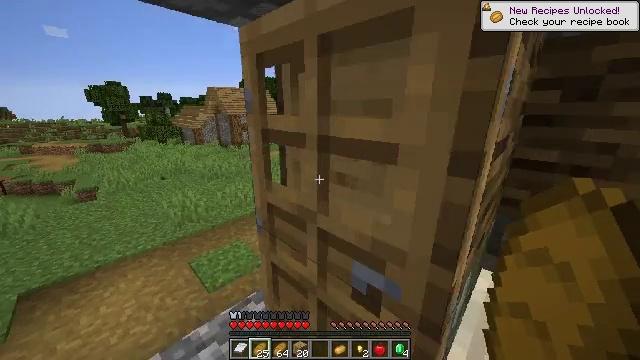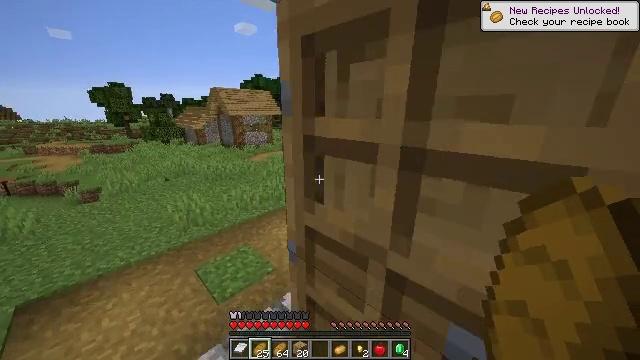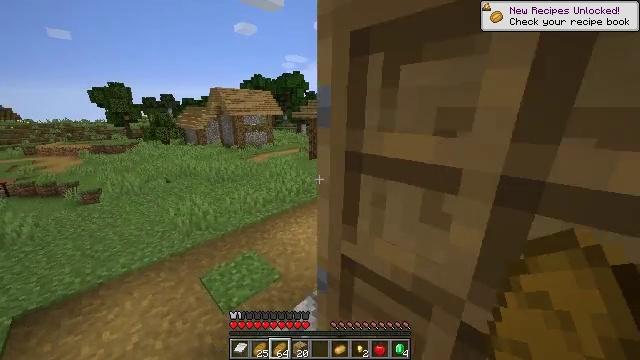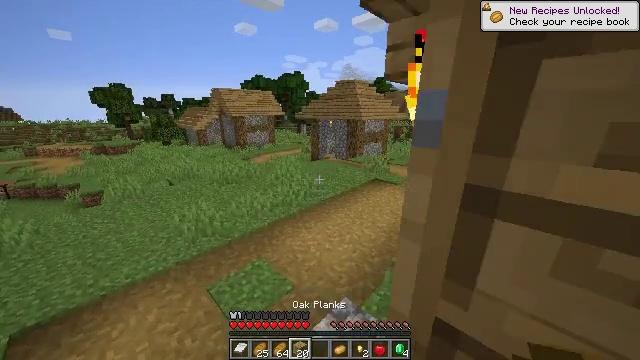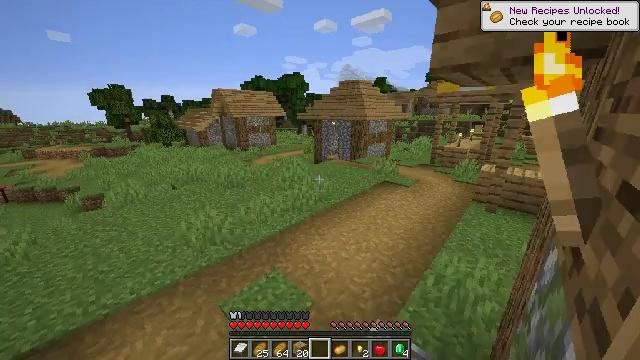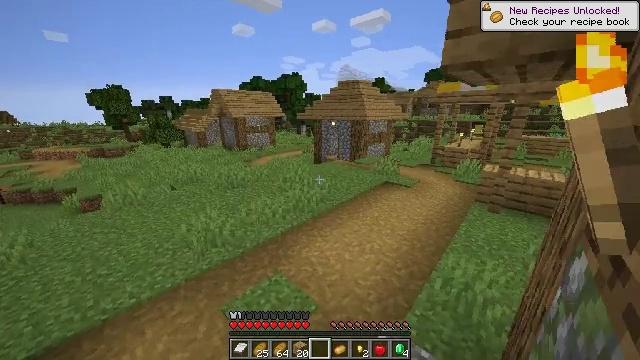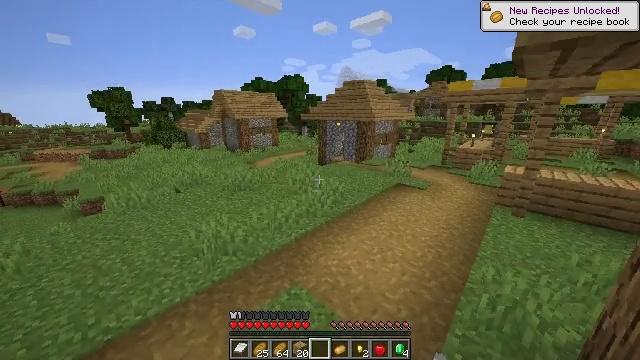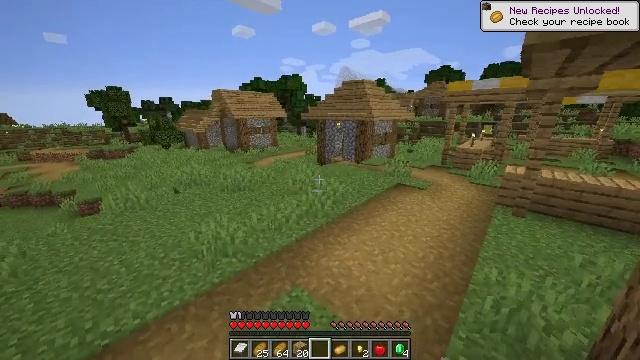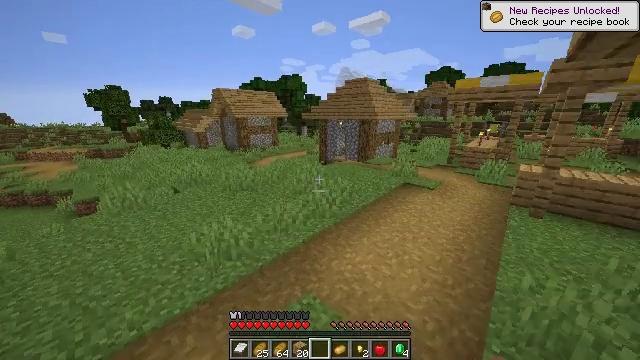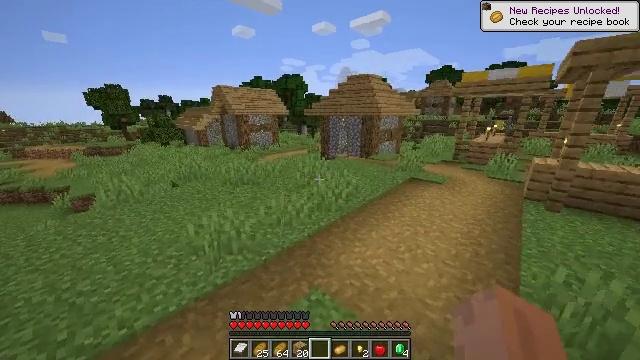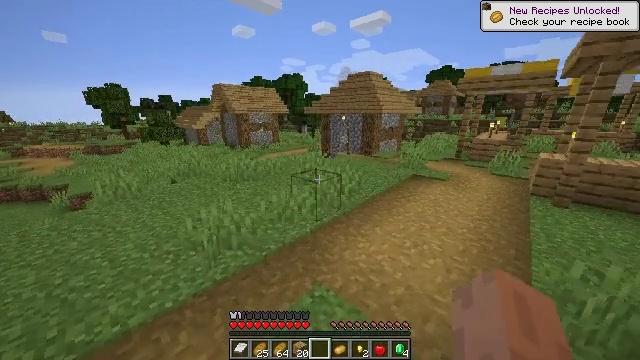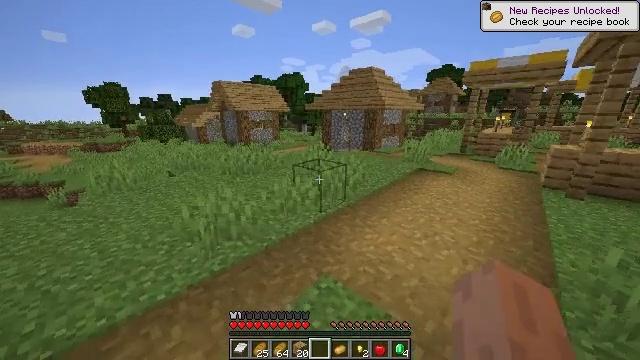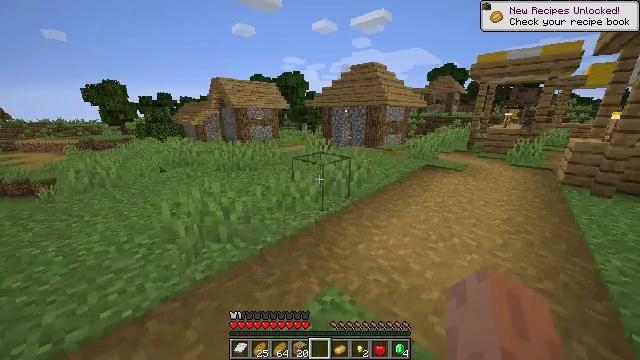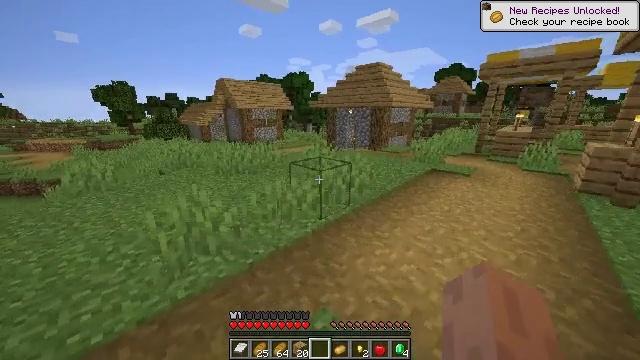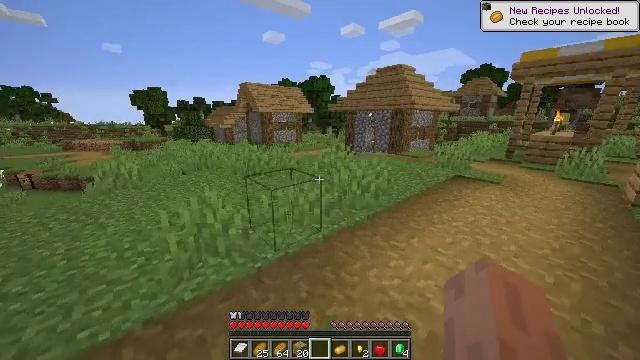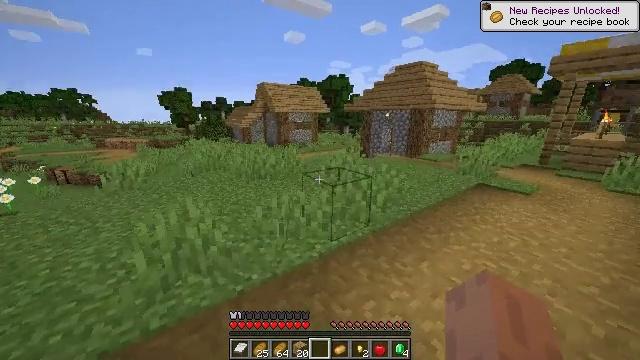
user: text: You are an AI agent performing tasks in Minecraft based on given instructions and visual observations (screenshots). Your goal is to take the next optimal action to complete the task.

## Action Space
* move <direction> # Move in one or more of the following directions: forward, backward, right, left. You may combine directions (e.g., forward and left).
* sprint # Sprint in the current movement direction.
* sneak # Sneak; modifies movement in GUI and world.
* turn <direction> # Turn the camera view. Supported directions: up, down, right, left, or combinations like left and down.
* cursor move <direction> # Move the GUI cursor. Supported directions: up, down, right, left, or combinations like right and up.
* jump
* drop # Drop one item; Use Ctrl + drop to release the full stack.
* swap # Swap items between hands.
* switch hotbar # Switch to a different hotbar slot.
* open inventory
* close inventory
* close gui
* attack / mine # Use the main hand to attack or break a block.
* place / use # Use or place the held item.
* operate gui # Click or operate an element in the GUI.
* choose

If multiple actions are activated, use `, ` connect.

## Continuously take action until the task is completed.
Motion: motion action
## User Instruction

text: Drop a gold nugget.
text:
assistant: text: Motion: move forward and move left
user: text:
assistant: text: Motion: move forward and move left
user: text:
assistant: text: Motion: move forward and move left
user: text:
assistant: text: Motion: move forward and move left
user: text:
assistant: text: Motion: move forward and move left
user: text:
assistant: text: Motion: move forward and move left
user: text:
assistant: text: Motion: move forward and move left
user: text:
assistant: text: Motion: move forward
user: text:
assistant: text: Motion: move forward
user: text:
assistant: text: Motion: move forward
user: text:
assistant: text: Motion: move forward
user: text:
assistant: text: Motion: move forward and move right
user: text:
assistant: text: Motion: move forward and move right, turn left
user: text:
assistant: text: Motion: move forward and move right, turn left
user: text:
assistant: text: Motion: move forward and move right, turn left
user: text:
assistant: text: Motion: move forward and move right, turn left and up
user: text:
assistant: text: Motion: move forward and move right, turn left and up
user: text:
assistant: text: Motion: move forward and move right
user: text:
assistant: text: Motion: move forward and move right
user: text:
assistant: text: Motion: move forward and move right
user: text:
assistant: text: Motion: move forward and move right
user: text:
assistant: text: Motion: move forward and move right, drop
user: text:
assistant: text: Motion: move forward and move right, drop
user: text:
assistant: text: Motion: move forward and move right, drop
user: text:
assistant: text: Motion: move forward and move right, drop
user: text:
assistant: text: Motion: move forward and move right
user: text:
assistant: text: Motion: move forward and move right, turn right
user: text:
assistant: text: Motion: move right, turn right
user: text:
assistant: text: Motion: move right, drop
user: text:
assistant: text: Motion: move right, drop